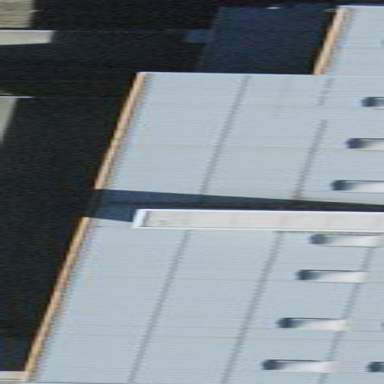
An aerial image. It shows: View of roof of building.